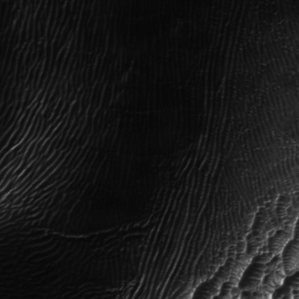
Label: frost